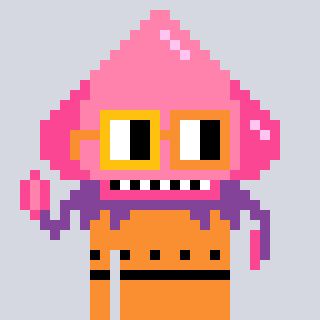
a pixel art character with square yellow and orange glasses, a squid-shaped head and a orange-colored body on a cool background